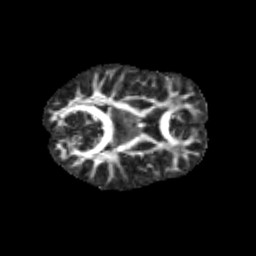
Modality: FA
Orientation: axial
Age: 10
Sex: female
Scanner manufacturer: siemens
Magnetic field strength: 3 T
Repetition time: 3.8 s
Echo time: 0.07 s